Question: I have the following database where user account details are stored in the Users table, organisation details are linked to users through the 'UsersOrganisation_Map' junction table and user permissions are linked to users through the UsersSiteRoles_Map junction table. The database is MySQL
What I'm struggling with is how to get data from both the roles and org tables in a single query and have the results returned as if they're from a single table.
Here's an example script (that doesn't work) that will hopefully describe what I'm trying to achieve.
'''
> select * from UsersOrganisation_Map, UsersSiteRoles_Map join Users on
> UsersOrganisationMap.userID = Users.userID join Organisation on
> UsersOrganisationMap.organisationID = Organisation.organisationID
> where userEmail = 'admin@test.com' AND userPassword = 'test' AND
> accountActive = 'YES' join Users on UsersSiteRoles_Map.userID =
> Users.userID join SiteRoles on UsersSiteRoles_Map.roleID =
> SiteRoles.roleID
'''

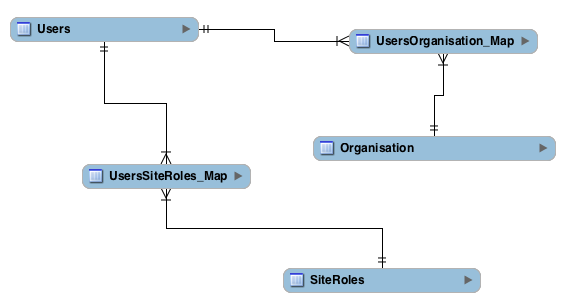
Answer: This should be something similar to:
'''
SELECT
u.*,
usr.*,
sr.*,
uom.*,
o.*
FROM
Users as u
JOIN UsersSiteRoles_Map as usr
ON u.userID = usr.UserId
JOIN SiteRoles as sr
ON UsersSiteRoles_Map.roleID = sr.roleID
JOIN UsersOrganisation_Map as uom
ON u.userID = uom.userID
JOIN Organisation as o
ON o.organisationID = uom.Id
WHERE
u.userEmail = 'admin@test.com'
AND u.userPassword = 'test'
AND u.accountActive = 'YES'
'''